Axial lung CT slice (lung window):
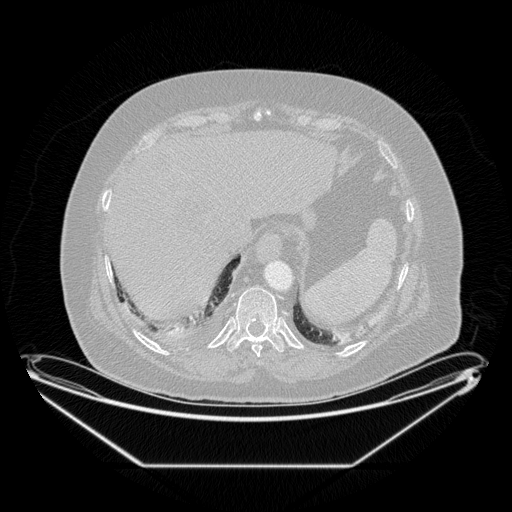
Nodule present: no